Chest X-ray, AP view. Patient: 54 years old, sex M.
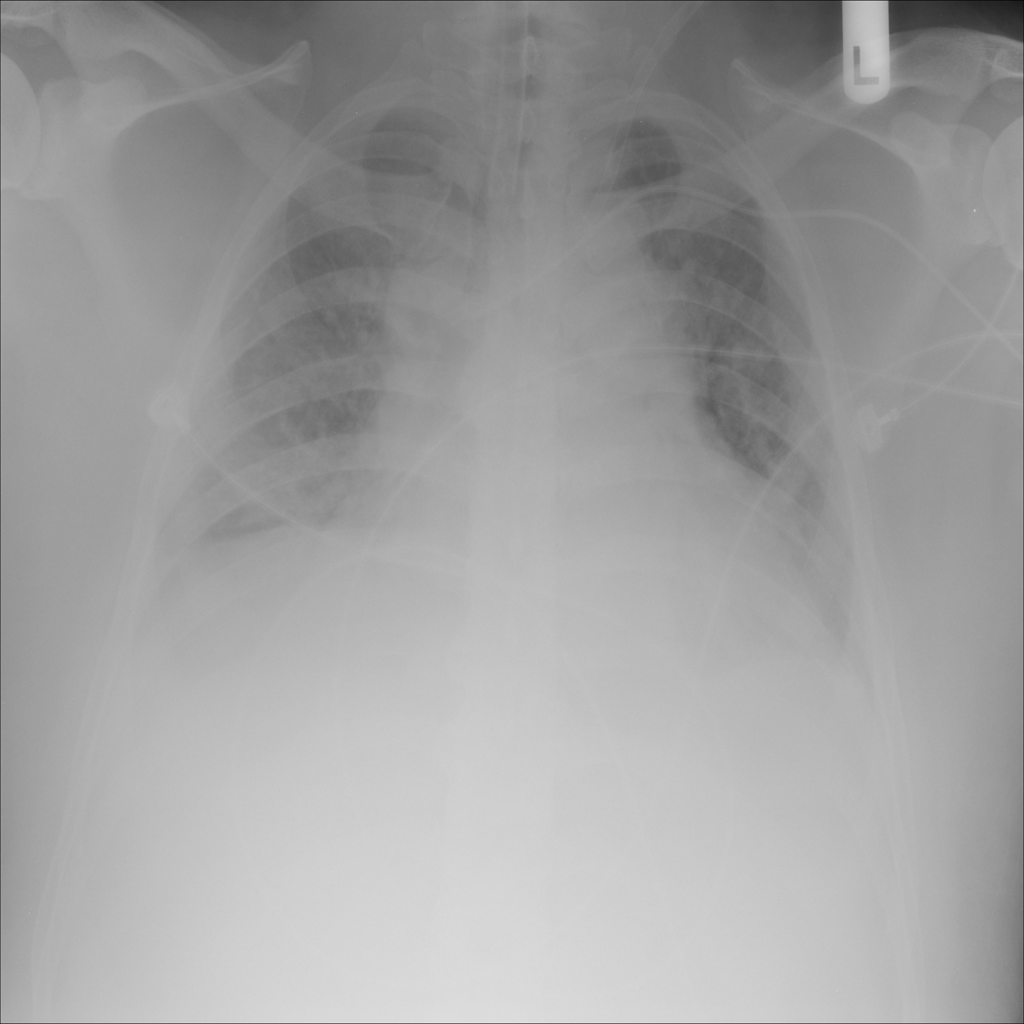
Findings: No Finding